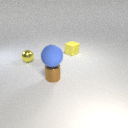
small yellow metal sphere to the left of small brown metal cylinder